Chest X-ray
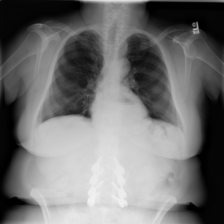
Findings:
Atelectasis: negative
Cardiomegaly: negative
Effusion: negative
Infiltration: negative
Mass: negative
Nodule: negative
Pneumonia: negative
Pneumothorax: negative
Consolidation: negative
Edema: negative
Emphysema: negative
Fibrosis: negative
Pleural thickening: negative
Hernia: positive